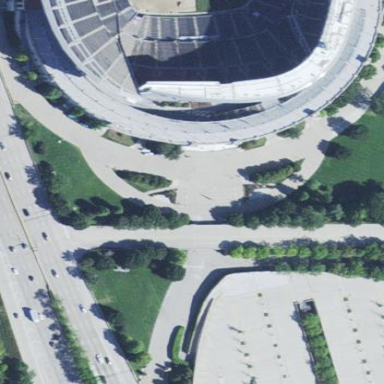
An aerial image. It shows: Stadium.